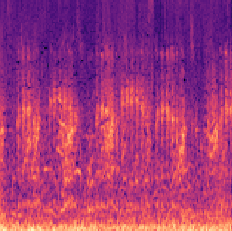
Sound class: Frog